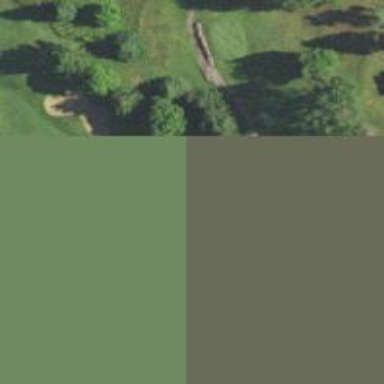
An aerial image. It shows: Path for golf carts.